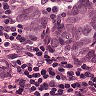
Metastatic tissue present: yes